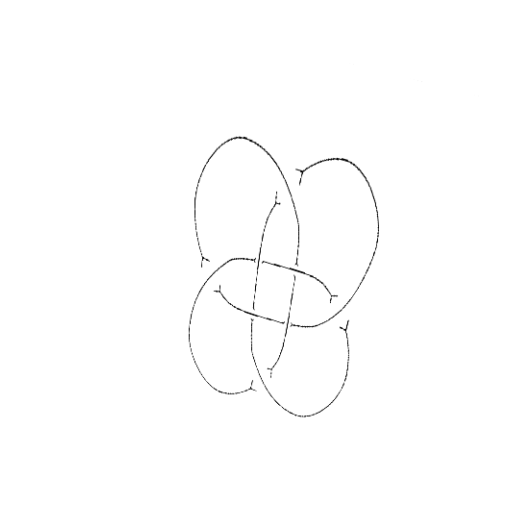
Crossing number: 8